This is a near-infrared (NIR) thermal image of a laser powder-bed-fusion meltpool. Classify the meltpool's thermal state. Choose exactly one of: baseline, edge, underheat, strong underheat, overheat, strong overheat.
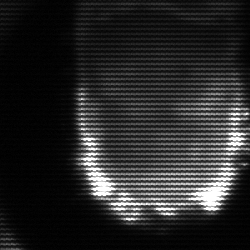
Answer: baseline